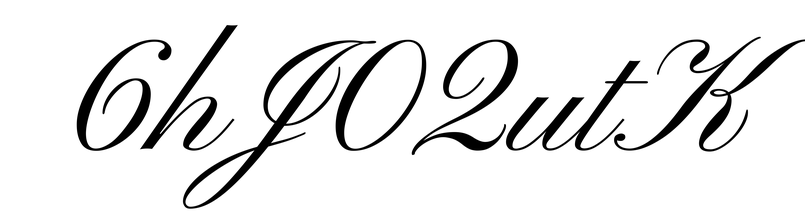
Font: PinyonScript-Regular